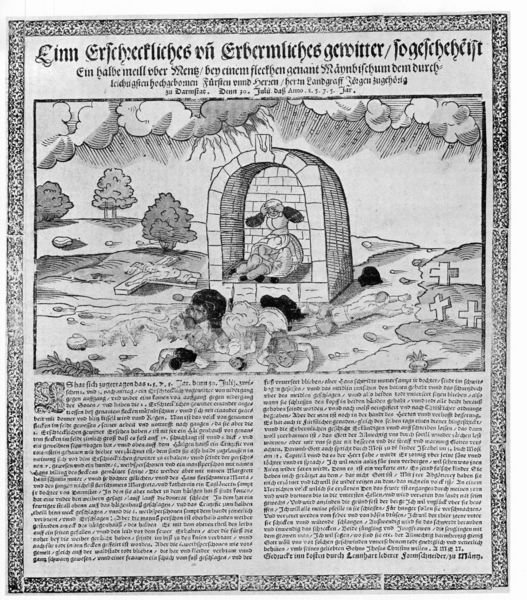
Titel: Einn Erschreckliches vnd Erbermliches gewitter
Standort: Zürich.
Institution: Wickiana
Schlagwörter: baum, gewitter, himmel, schlaf, weiß, wolken, bäume, landschaft, menschen, grau, kleid, schwarz, zeichnung, gebäude, schnee, tiere, weg, ornament, bibel, mensch, rahmen, stein, steine, tod, tot, trauer, hügel, natur, hütte, sonne, gewand, blatt, wald, kamin, ofen, statue, schrift, berge, mauer, grafik, spalten, rand, figuren, rundbogen, krieg, sturm, unterstand, unwetter, wetter, inschrift, deutsch, regen, nische, gewölbe, buch, kreuz, blitze, strahlen, druck, schwarz-weiß, seite, illustration, karrikatur, text, zeitung, bericht, tote, initiale, überschrift, friedhof, wolcken, verziert, kreuze, grab, blitz, gräber, kapelle, konche, ereignis, opfer, gerahmt, schaaf, fraktur, karrekatur, flugblatt, schutz, grabmal, sinn, grabmahl, seriendruck, unterschlupf, kariaktur, seriendruk, zeitungsartikel, reuz